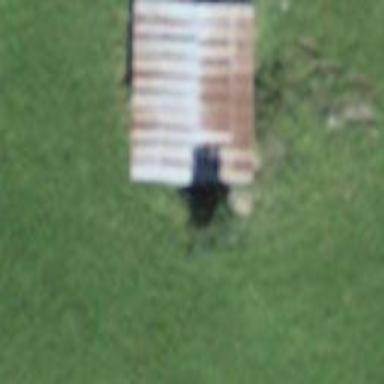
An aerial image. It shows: Barn.